Field crop: maize
Growth stage: 2
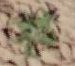
Species: atriplex